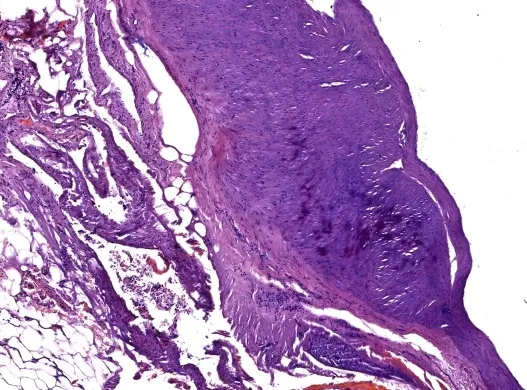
Histological image of a splenic artery aneurysm. Connective tissue dysplasia.
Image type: pathology (h&e)